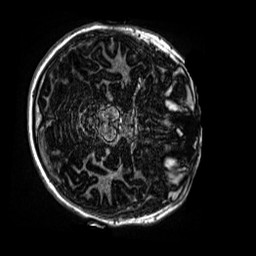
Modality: MP2RAGE
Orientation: axial
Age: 11
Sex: female
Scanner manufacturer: siemens
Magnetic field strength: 3 T
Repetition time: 4 s
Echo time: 0.00299 s